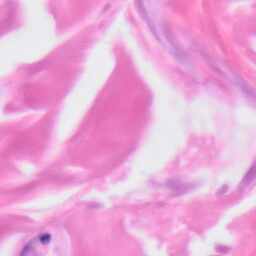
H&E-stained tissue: Skin